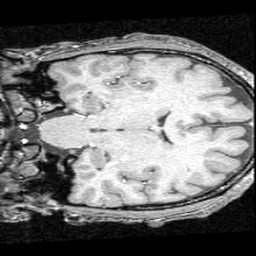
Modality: T1w
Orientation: coronal
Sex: male
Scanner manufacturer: ge
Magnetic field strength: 1.5 T
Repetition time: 21 s
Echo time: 0.008 s